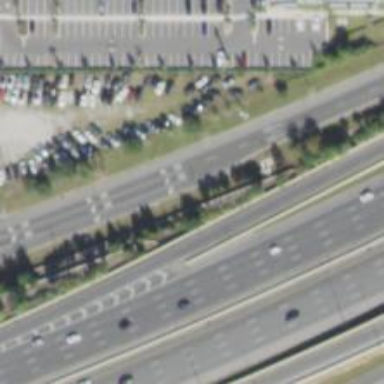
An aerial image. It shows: Motorway_link with asphalt surface. The junction is of diamond type.